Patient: sex F, age 54
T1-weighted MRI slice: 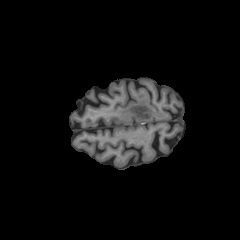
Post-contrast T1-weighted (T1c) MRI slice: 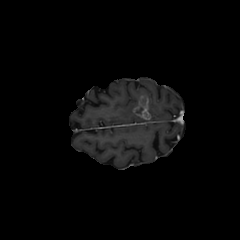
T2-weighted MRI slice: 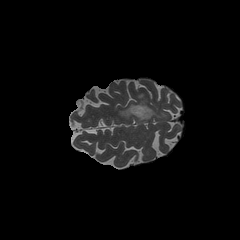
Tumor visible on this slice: yes
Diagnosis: Glioblastoma, IDH-wildtype
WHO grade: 4